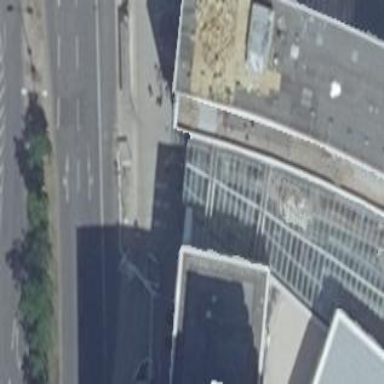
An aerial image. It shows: Building with gabled glass roof.